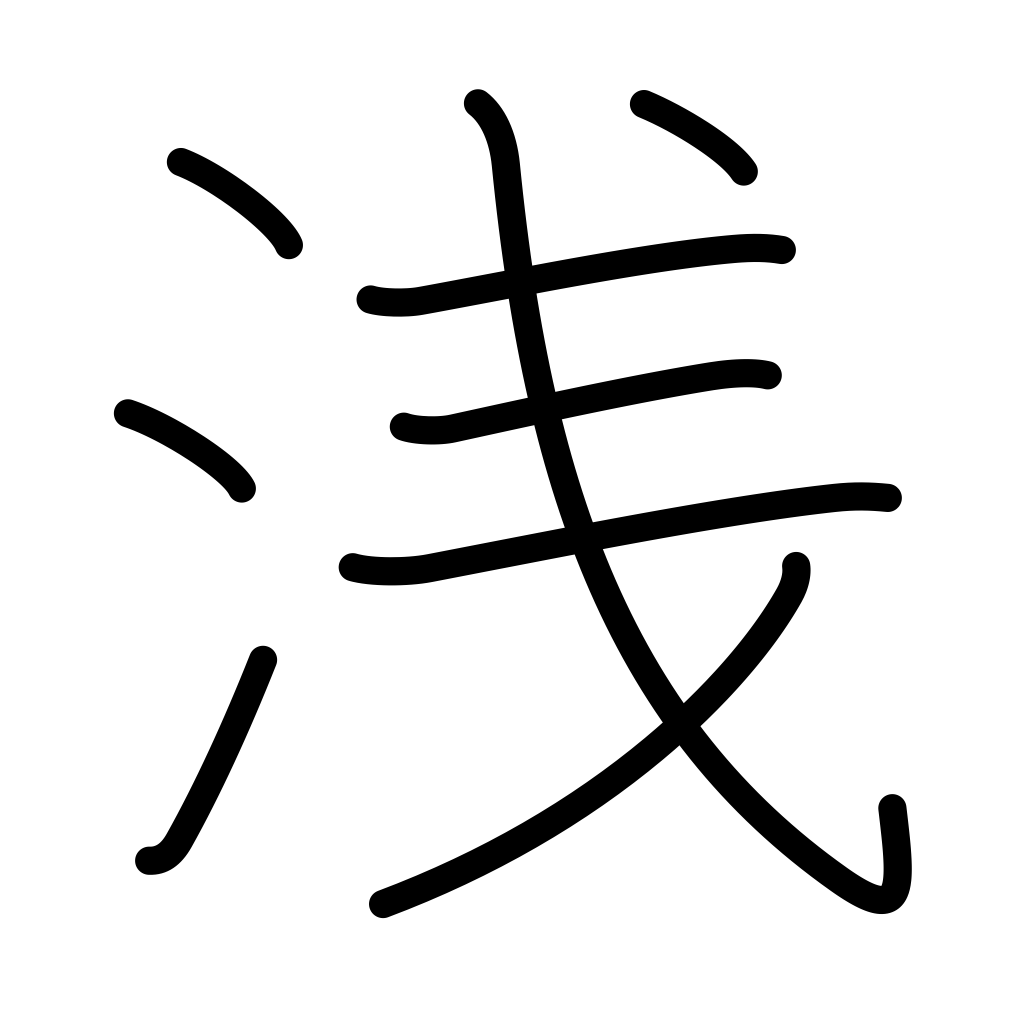
Meaning: shallow, superficial, frivolous, wretched, shameful